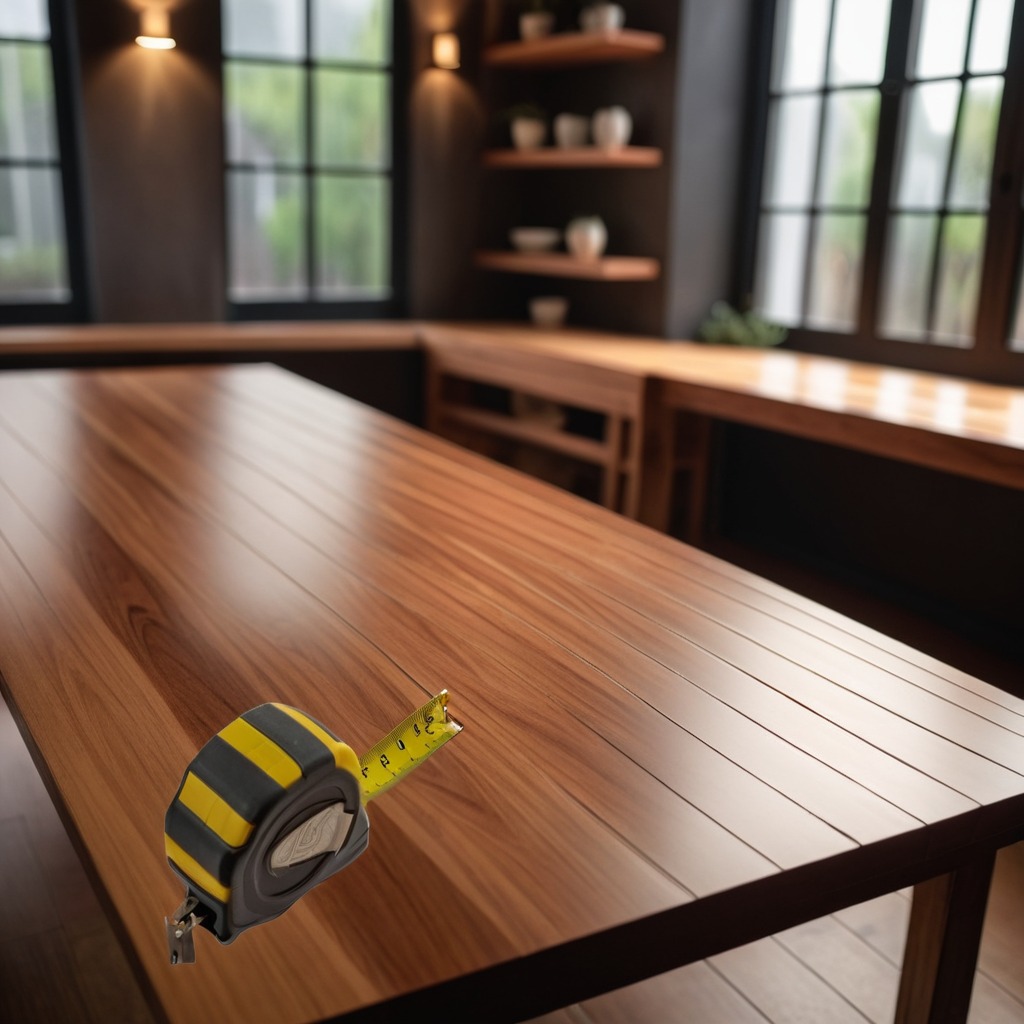
A measuring tape is lying on a wooden table in a carpentry studio rich wood textures side lighting.